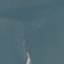
Land use / land cover class: SeaLake